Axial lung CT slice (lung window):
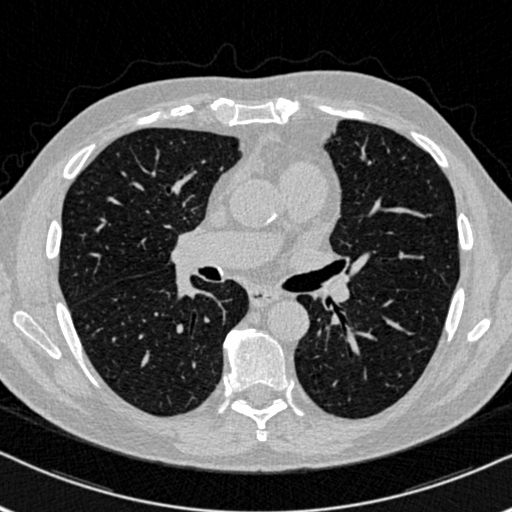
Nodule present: no